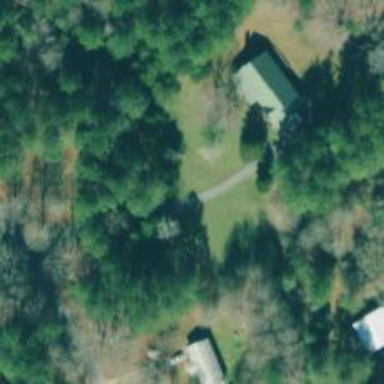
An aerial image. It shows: Driveway.